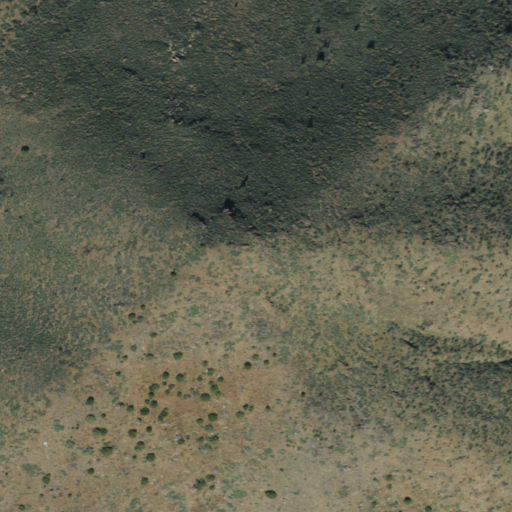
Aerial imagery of mountain in Arizona named Brooklyn Peak containing shrub and evergreen forest